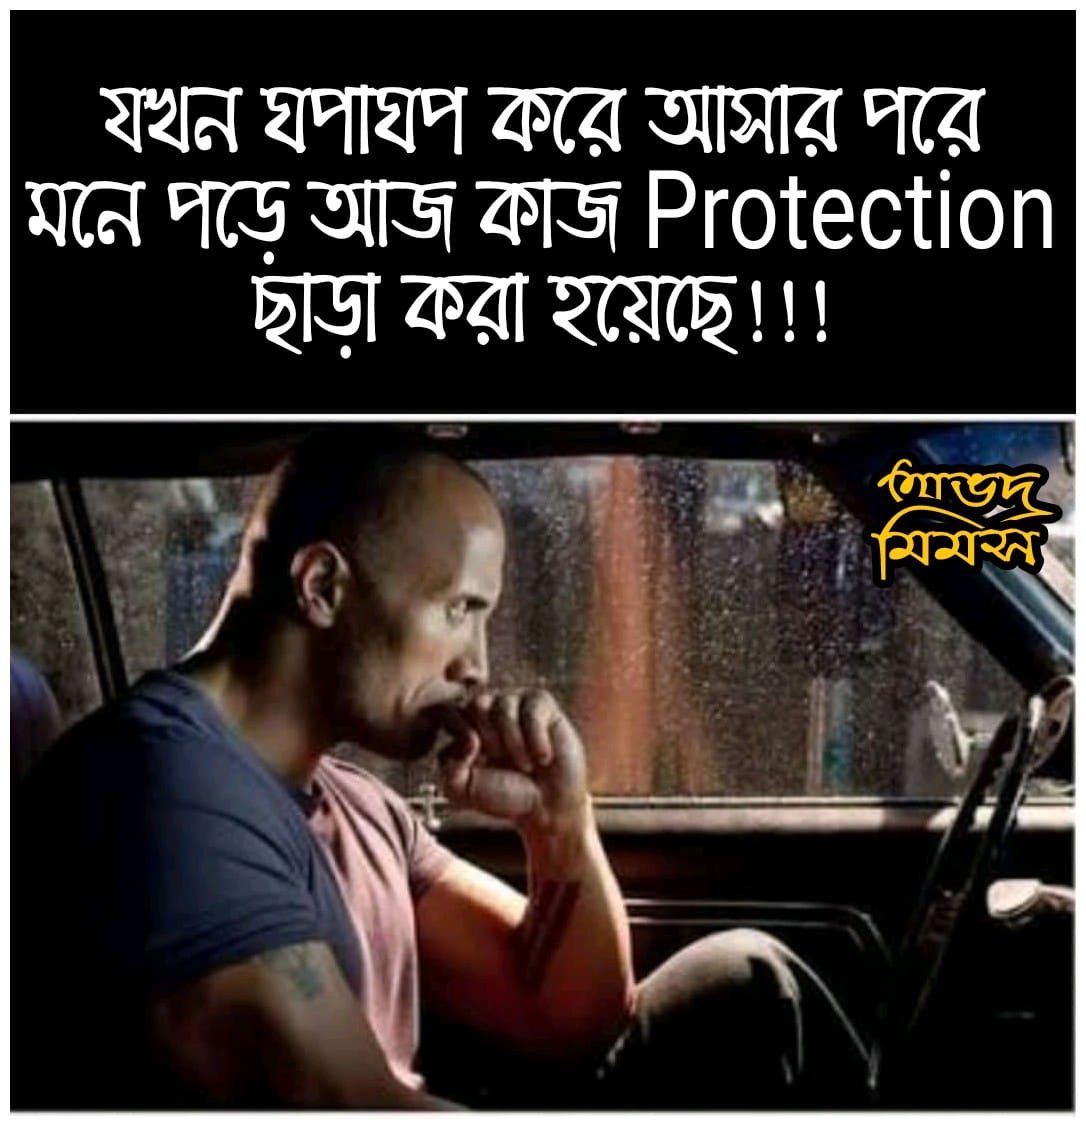
Caption: যখন ঘপাঘপ করে আসার পরে মনে পড়ে আজ কাজ Protection ছাড়া করা হয়েছে !!!
Label: non-hate